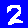
Digit: 2